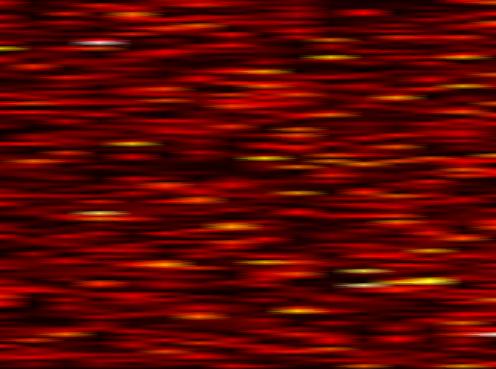
Label: FOFDM